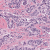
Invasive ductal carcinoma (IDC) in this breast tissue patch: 1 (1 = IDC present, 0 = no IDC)